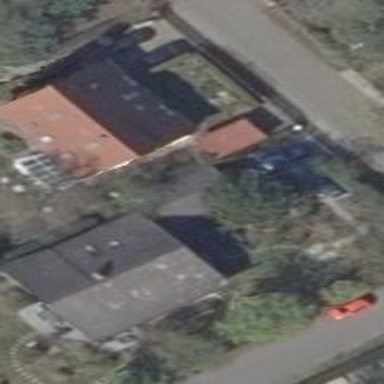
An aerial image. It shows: Detached building.